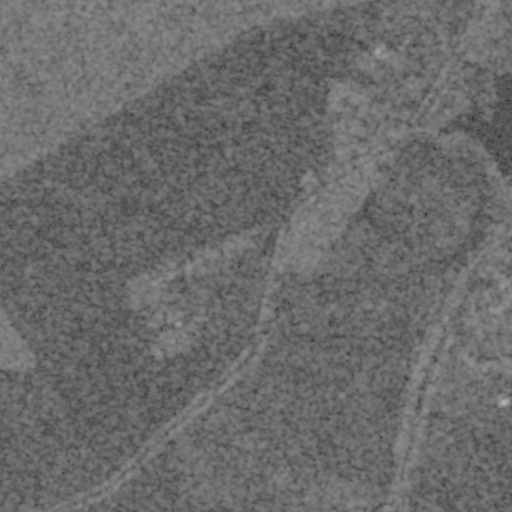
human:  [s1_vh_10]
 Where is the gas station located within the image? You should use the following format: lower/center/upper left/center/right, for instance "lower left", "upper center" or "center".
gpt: The gas station is located in the upper right of the image.
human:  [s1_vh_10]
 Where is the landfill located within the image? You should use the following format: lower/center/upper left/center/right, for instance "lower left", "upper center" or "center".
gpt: The landfill is located in the upper right of the image.
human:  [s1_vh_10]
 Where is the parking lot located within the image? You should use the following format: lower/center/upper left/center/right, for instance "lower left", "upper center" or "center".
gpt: The parking lot is located in the upper right of the image.
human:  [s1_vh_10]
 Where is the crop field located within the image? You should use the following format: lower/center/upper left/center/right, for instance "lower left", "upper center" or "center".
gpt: There is no crop field in the image.

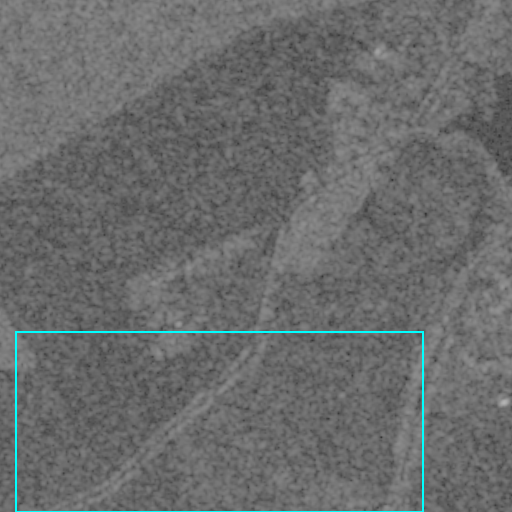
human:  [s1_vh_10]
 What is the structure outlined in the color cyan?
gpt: The structure outlined in cyan is a crop field.
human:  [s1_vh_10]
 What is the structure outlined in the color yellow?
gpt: There is no yellow outline.